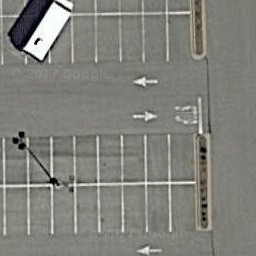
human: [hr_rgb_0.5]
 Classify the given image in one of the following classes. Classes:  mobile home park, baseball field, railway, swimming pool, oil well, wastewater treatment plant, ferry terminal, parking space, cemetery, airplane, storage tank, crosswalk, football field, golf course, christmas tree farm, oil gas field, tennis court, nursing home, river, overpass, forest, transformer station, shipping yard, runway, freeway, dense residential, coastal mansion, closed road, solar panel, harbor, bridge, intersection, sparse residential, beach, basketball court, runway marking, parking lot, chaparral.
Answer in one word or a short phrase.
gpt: parking space